Question: I have an image in the center of a div

The image is centered in the parent div using the following css:
'''
img { margin:0px auto; }
'''
The image can have arbitrary dimensions.
How can I position the Magnifying Glass (zoom) image on top left of the image without using Javascript, while the main image can have any width or height?
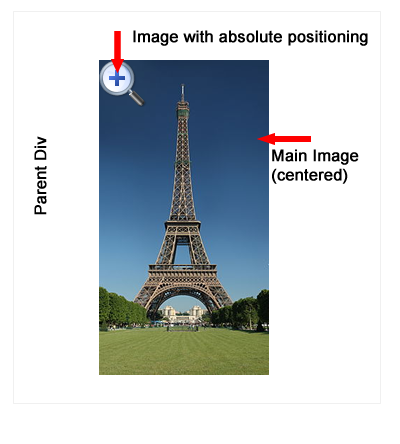
Answer: User 'position:relative' and 'position:absolute'. Look at the following HTML and CSS.
'''
<div class="parent">
<div class="test"><img src="http://isc.stuorg.iastate.edu/wp-content/uploads/sample.jpg" border="0" />
<img src="http://www.beyotta.net/images/icon_magnifier.png" border="0" class="absimg" />
</div>
</div>
'''
'''
.parent {width:100%; height:400px; border:1px solid blue; text-align:center;}
.test
{
display:inline-block;
position:relative;
}
.absimg
{
position:absolute;
top:5px;
left:5px;
}
'''
<URL>